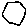
Label: hexagon